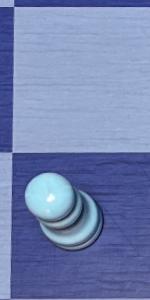
Label: Pawn_White